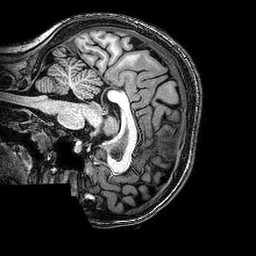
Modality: T1w
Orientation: sagittal
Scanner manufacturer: philips
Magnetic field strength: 3 T
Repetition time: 0.00819 s
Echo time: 0.00375 s